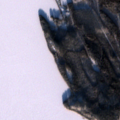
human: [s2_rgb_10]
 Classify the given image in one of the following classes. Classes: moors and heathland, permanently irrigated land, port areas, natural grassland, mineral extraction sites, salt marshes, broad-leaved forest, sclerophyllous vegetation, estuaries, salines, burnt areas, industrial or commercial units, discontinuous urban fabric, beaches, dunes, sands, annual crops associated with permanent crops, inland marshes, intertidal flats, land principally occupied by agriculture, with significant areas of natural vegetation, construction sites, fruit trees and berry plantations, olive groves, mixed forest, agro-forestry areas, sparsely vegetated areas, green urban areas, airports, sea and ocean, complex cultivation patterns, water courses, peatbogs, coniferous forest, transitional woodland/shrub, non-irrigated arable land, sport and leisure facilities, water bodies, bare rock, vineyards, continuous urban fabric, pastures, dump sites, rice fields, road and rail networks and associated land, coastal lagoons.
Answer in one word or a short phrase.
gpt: land principally occupied by agriculture, with significant areas of natural vegetation, coniferous forest, mixed forest, water bodies